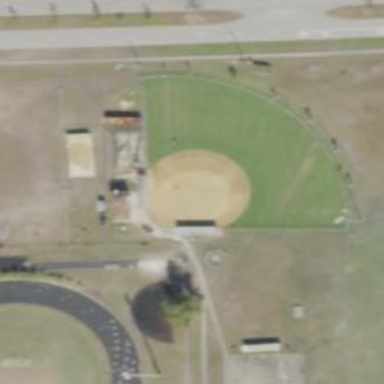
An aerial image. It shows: Baseball pitch enclosed by fence.